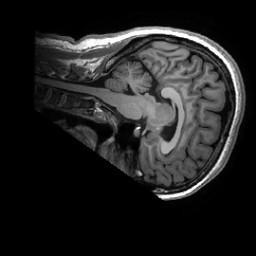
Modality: T1w
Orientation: sagittal
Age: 30
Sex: female
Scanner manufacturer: ge
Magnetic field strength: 3 T
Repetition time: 0.0073 s
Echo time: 0.003 s